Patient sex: M
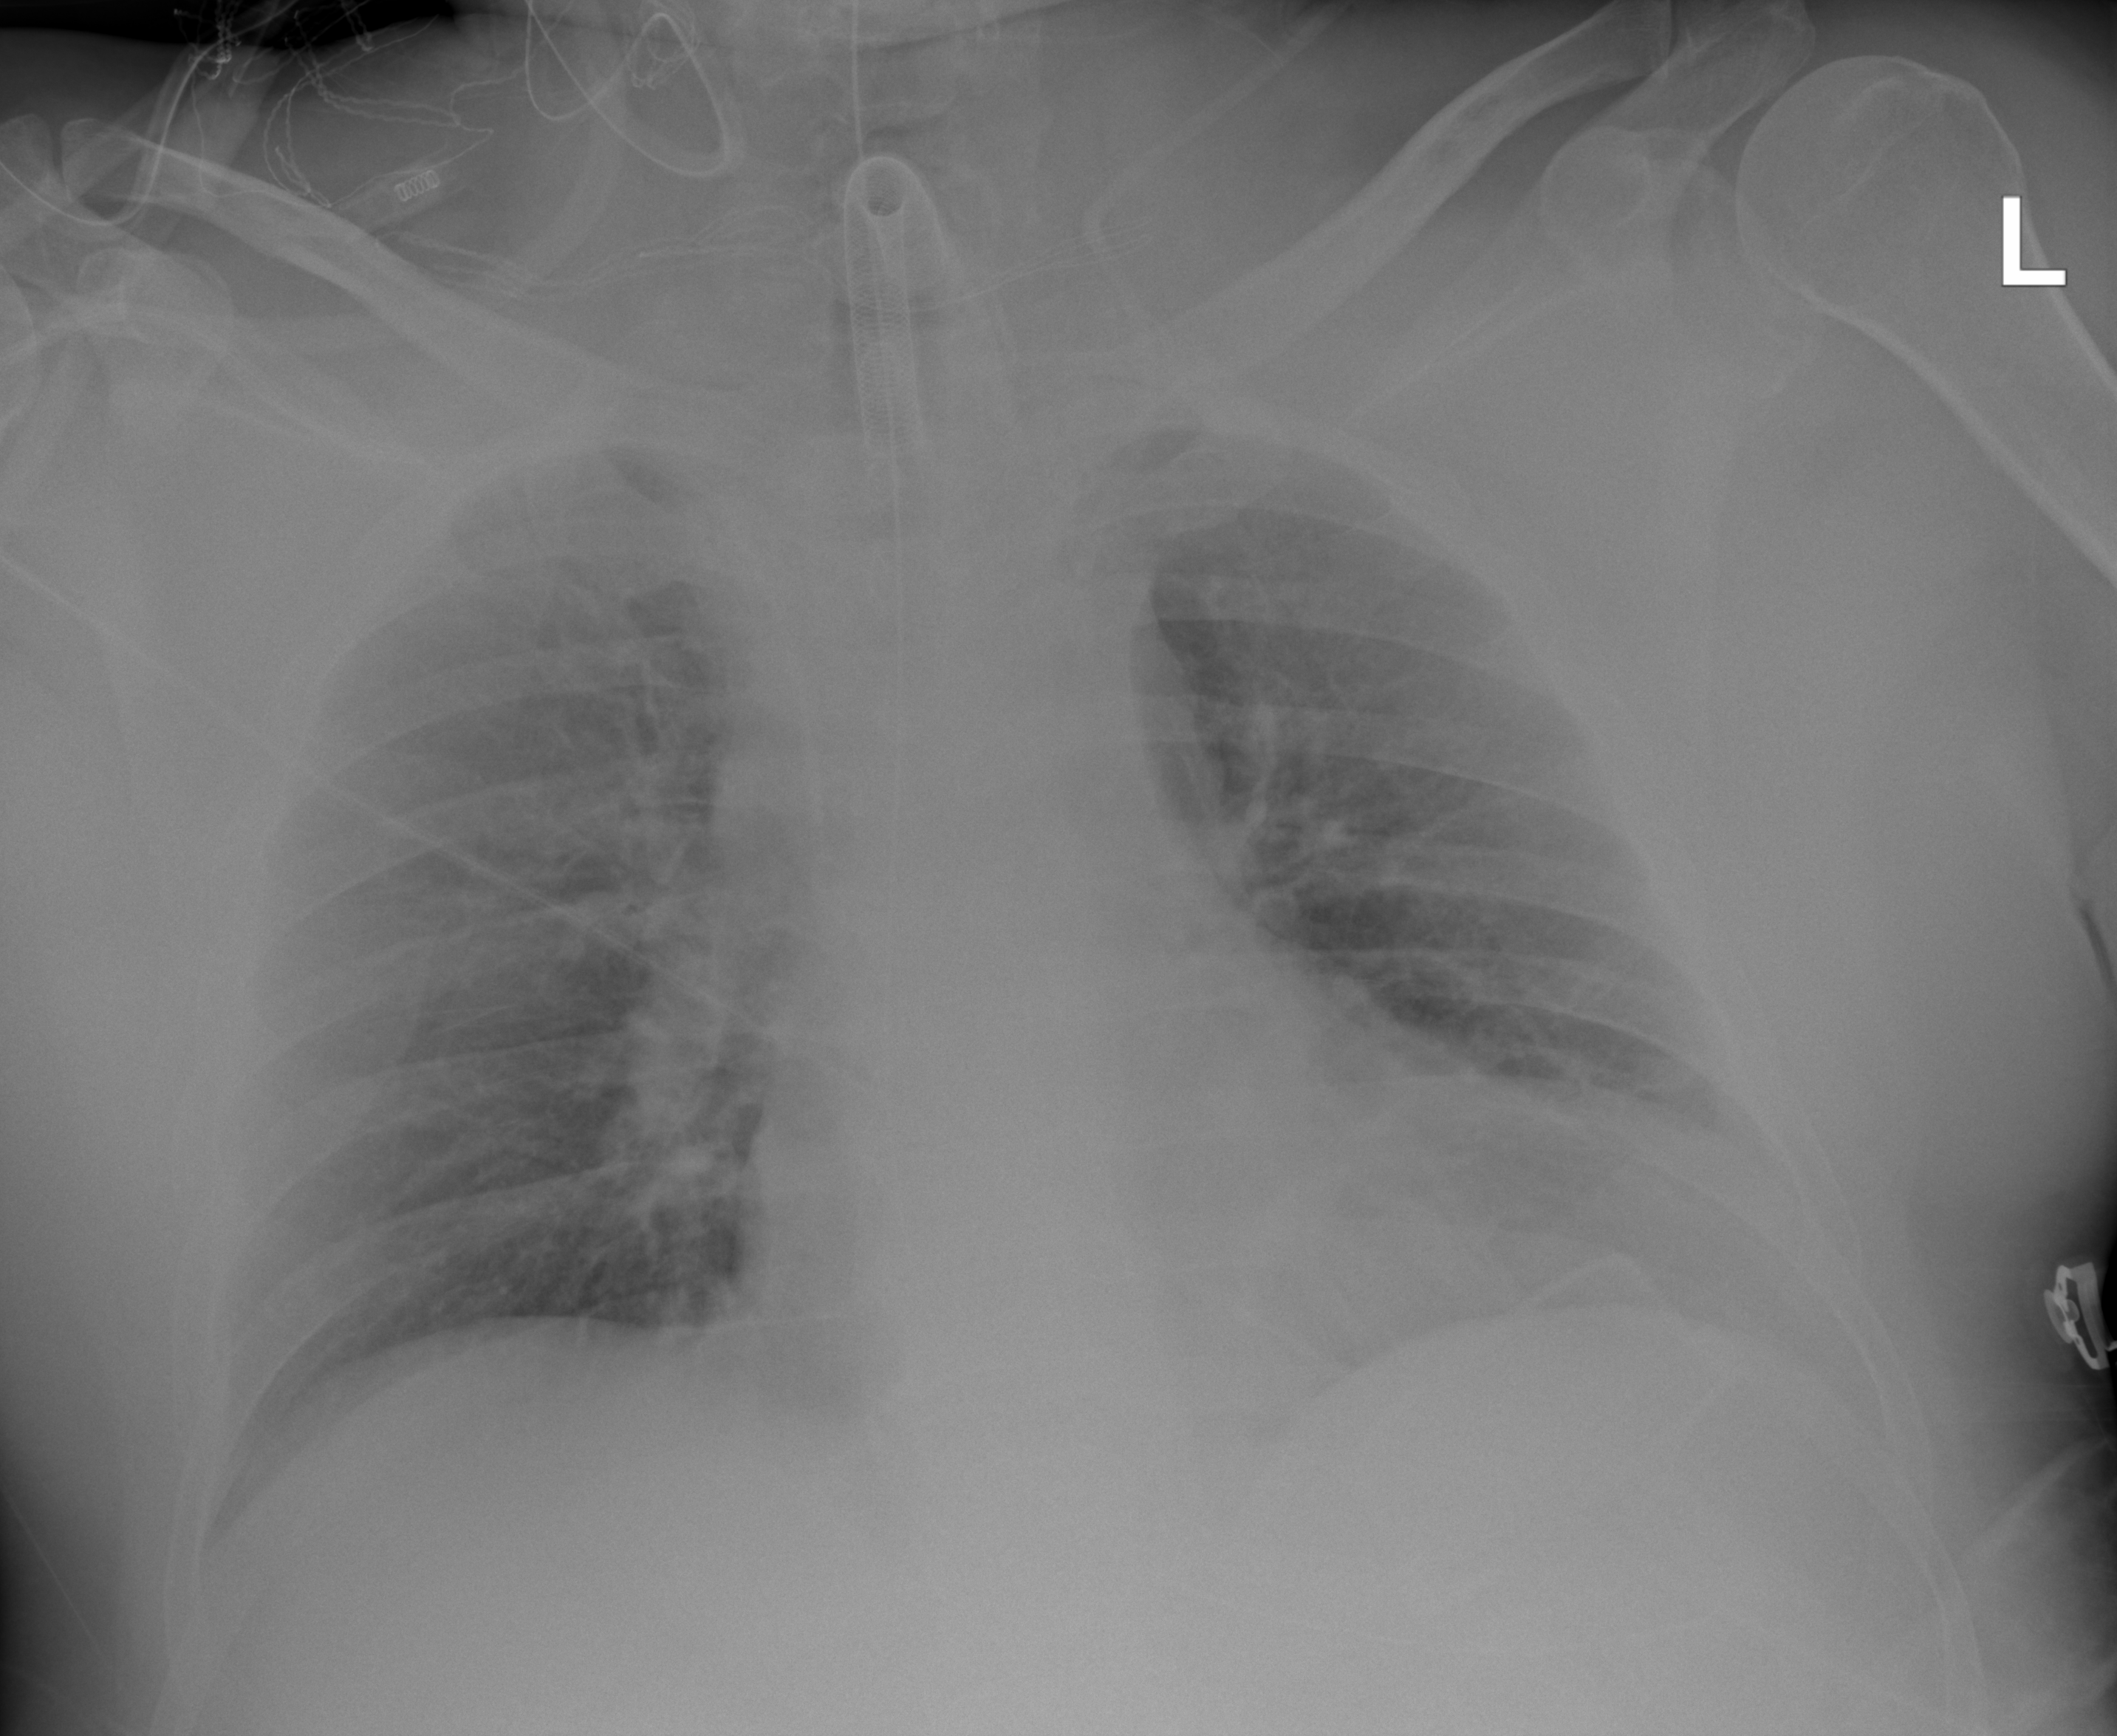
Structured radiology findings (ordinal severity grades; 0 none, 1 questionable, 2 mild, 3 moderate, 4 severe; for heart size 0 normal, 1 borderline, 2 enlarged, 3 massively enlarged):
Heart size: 2
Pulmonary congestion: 2
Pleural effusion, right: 2
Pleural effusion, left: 0
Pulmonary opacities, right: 0
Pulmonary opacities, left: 0
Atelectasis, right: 0
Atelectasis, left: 0